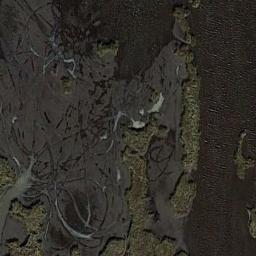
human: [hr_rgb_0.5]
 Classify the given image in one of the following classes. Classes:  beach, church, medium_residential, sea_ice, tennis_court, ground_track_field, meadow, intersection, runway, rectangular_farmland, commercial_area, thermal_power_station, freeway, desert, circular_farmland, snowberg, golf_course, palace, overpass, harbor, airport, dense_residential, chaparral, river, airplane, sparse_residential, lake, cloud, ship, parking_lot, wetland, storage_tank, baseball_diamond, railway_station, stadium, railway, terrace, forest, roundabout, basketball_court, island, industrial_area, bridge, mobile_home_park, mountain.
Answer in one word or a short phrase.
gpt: wetland